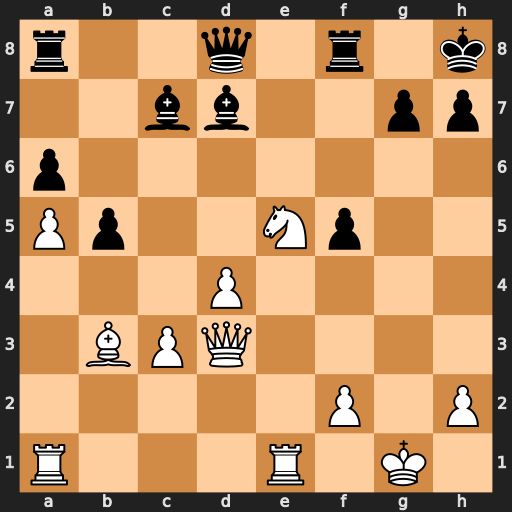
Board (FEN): r2q1r1k/2bb2pp/p7/Pp2Np2/3P4/1BPQ4/5P1P/R3R1K1
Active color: w
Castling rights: -
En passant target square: -
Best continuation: Ng6+ hxg6 Qh3+ Qh4 Qxh4#